Interaction volume radius: 5 \u00c5
Interaction volume height: 45 \u00c5
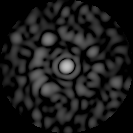
Disorder parameter: 0.8203